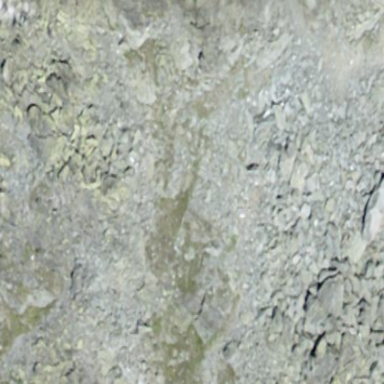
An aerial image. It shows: Natural scree.